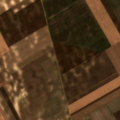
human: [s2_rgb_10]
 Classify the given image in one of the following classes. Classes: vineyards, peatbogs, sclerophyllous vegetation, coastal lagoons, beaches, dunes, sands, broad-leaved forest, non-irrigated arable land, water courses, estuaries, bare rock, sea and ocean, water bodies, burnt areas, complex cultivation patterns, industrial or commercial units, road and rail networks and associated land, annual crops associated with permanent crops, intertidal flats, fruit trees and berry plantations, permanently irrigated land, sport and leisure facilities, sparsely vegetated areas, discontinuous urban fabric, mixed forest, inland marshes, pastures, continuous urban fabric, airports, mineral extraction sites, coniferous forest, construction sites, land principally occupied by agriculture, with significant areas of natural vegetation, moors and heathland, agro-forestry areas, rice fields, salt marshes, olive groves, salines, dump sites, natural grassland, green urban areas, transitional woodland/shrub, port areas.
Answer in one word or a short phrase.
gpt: non-irrigated arable land